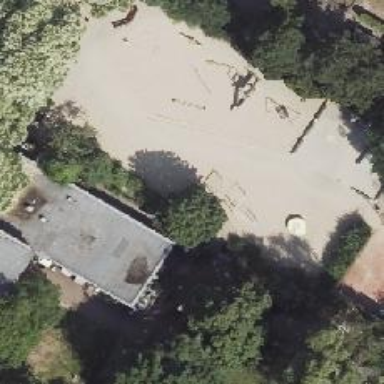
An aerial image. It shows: Playground featuring monkey bars.